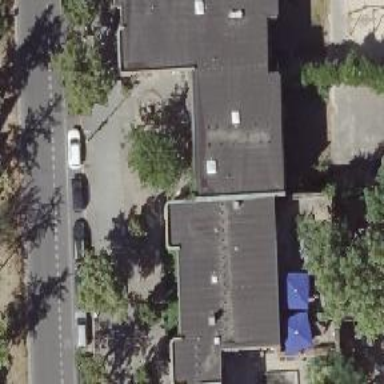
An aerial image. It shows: Flat-roofed school building.